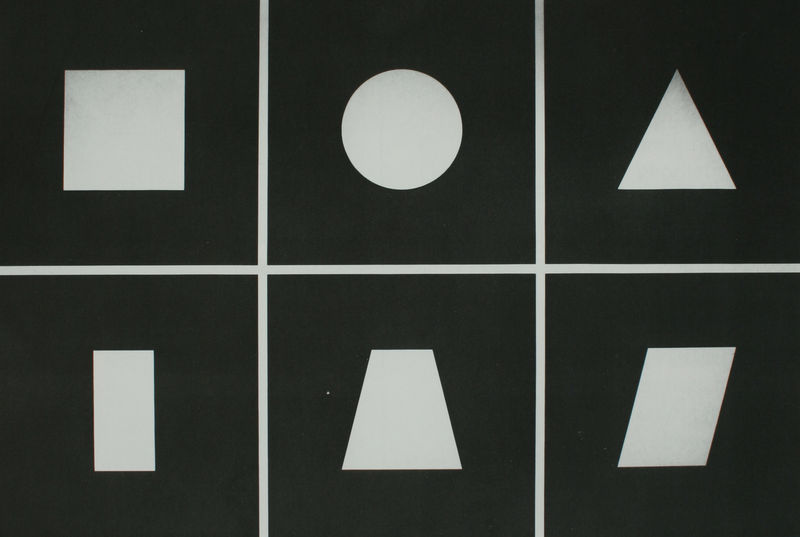
Titel: Installation Texas Gallery Houston - Six geometric figures on a black wall
Künstler: Sol Lewitt
Schlagwörter: weiß, dreieck, grau, schwarz, wand, spitze, feld, felder, spitzen, schräg, kreis, rund, formen, grafik, linien, striche, rechteck, form, strich, ecken, raute, sechs, design, geometrie, lewitt, quadrat, viereck, installation, winkel, aufteilung, polygon, kubus, lage, trapez, grundformen, raumlage, trennlinien